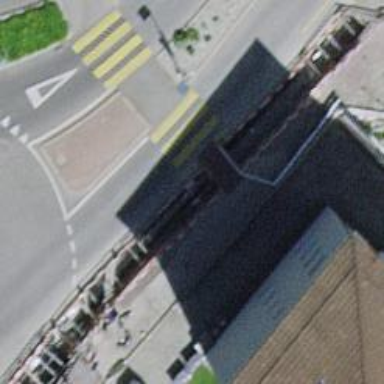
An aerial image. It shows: Uncontrolled zebra crossing with pedestrian island.